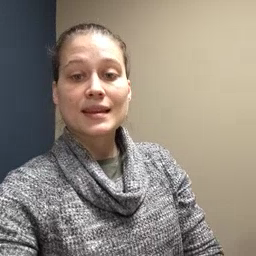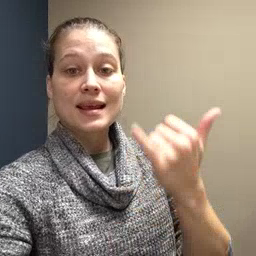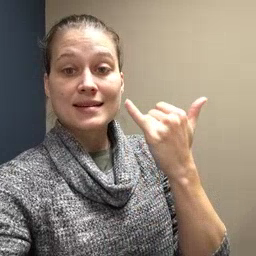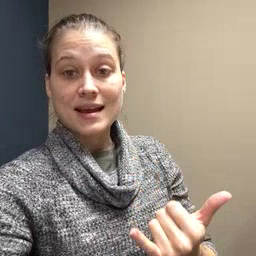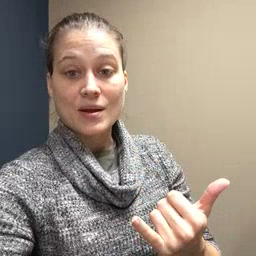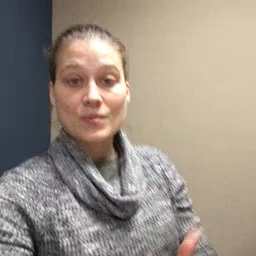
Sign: now